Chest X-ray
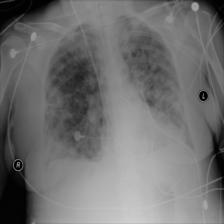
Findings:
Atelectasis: negative
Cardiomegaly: negative
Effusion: negative
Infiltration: negative
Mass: negative
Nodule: negative
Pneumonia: negative
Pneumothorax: negative
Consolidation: negative
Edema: negative
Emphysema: negative
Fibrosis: negative
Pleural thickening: negative
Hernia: negative